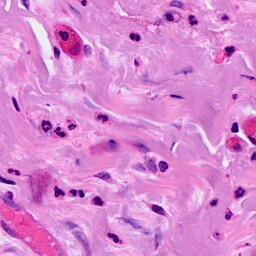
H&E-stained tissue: Breast